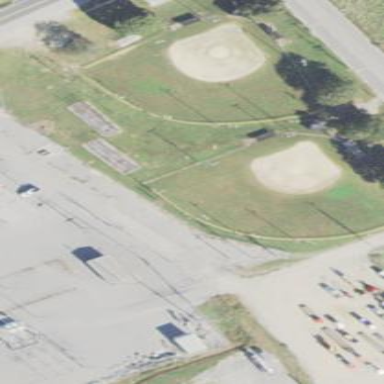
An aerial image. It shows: Grass baseball pitch for leisure and sport.